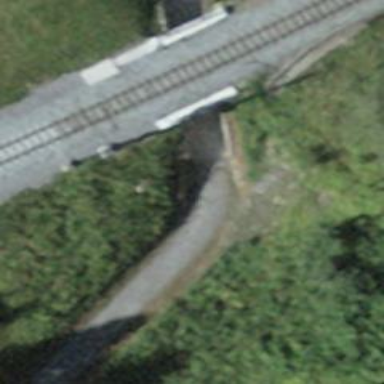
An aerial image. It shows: Footway passing through tunnel.